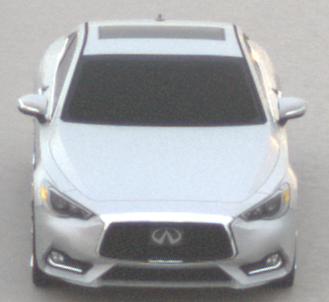
Make: Infiniti
Model: Q60 2.0t
Detailed model: Q60 (V37)
Model produced from: 2016/10
Model produced until: 2018/08
Doors: 2
Color: white
Road condition: dry road
Daytime: sunrise or sunset
Contrast: low contrast